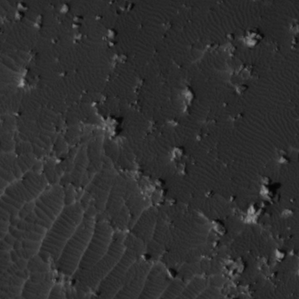
Label: non_frost